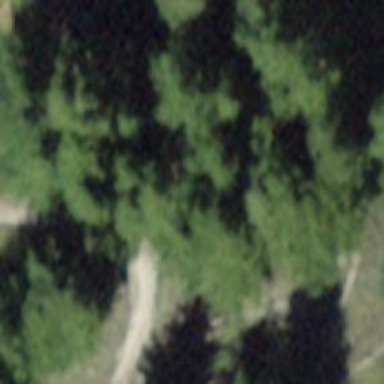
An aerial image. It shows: Unpaved path.